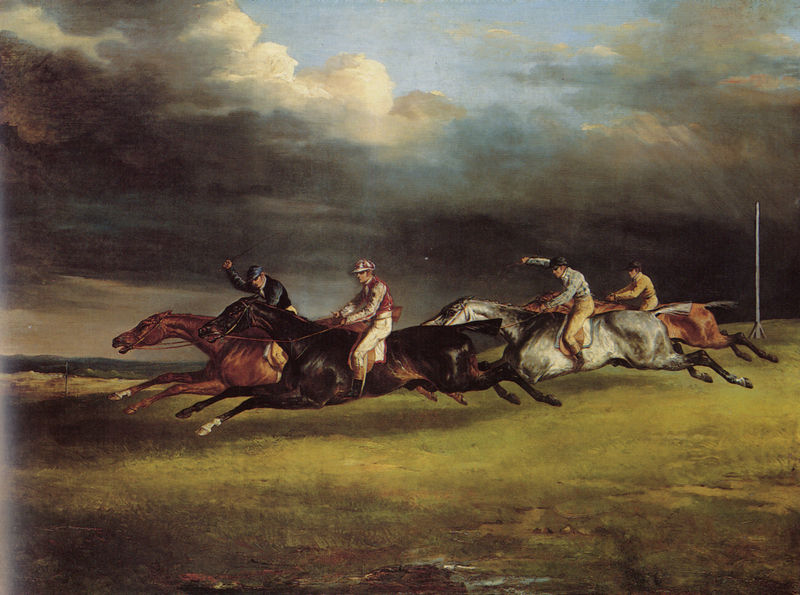
Titel: Le Derby d'Epsom
Künstler: Théodore Géricault
Standort: Paris
Institution: Musée du Louvre
Schlagwörter: blau, dunkel, gewitter, gruppe, hand, himmel, meer, schatten, wasser, weiß, wolken, grün, landschaft, menschen, ocker, sand, bewegung, braun, degas, edgar degas, grau, hell, hut, hüte, licht, männer, profil, schwarz, gras, rasen, rot, wiese, wolke, beige, expressionismus, malerei, hemd, hose, jacke, kappe, kappen, mütze, mützen, arm, arme, kleidung, stein, steine, feld, horizont, hügel, natur, weide, wind, sonne, england, rosa, fliegen, pferd, pferde, reiter, ausritt, hufe, mähne, rappe, reiten, ritt, sattel, schnell, schwanz, schweif, sprung, zaumzeug, zügel, pfütze, strand, düster, schlagschatten, stab, hosen, mast, berge, dünen, gebirge, weis, masten, sturm, turner, unwetter, sport, manet, pfosten, regen, spiel, vier, pfahl, gewitterwolken, rennen, mäuler, peitsche, helm, stiefel, jagd, schimmel, wellig, helme, fuchs, eiss, hügelig, pferderennen, brauner, stubbs, schwänze, treibjagd, rappen, schweife, stange, gallopp, tempo, rute, gericault, geschwindigkeit, englisch, hengst, absperrung, galopp, satteldecke, ziel, peitschen, rennbahn, gerte, jockeys, polo, wettrennen, begrenzung, jockey, springreiten, galop, wolkenloch, bereg, gallop, jahrhunderwende, beinstellung, gestreckter galopp, jochey, longchamps, mybridge, mäul, pferderenne, rennpferde, sprint, pferdesport, wette, dinkel, antreiben, derby, 19. jahrhundert, zaumzwug, zielgerade, englland, müstzen, gärte, nenren